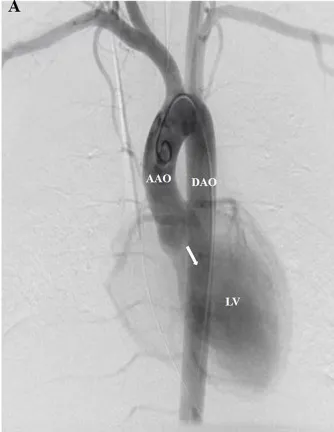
A pigtail catheter was advanced for the aortic and pulmonary angiogram. (A) Aortic angiogram showed severe diastolic retrograde flow (white arrow) from the AAO to the LV. No enlarged or ruptured bronchial arteries, which may be responsible for hemoptysis, were found to originate from the supra-aortic branches or DAO.
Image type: radiology (mri)